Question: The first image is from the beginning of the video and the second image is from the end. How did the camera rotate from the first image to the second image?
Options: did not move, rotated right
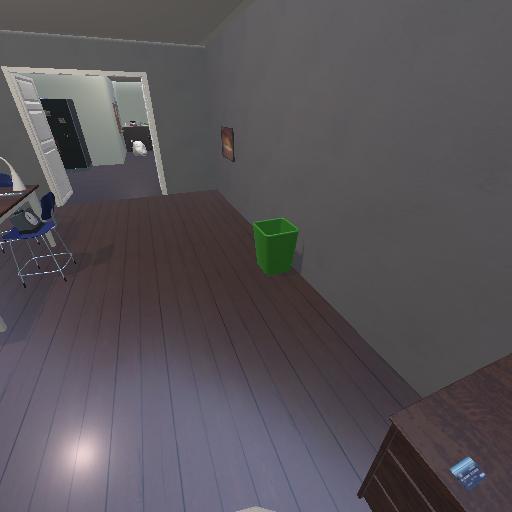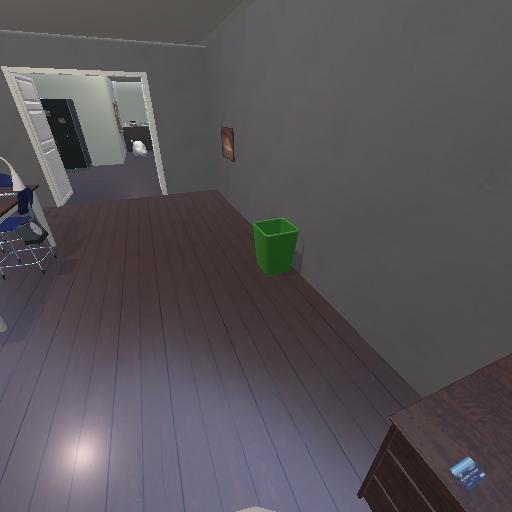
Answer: did not move